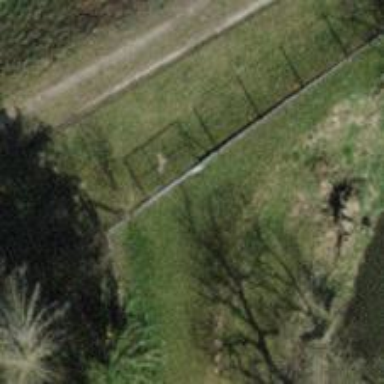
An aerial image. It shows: Gate.